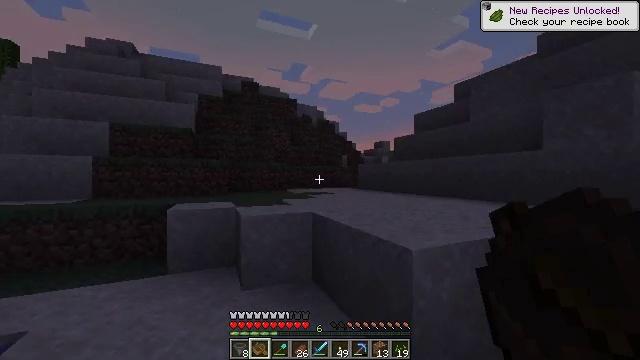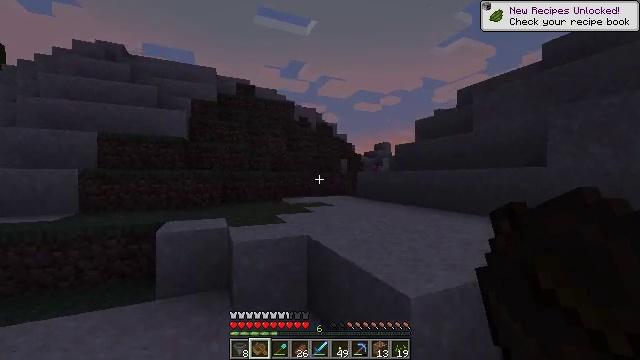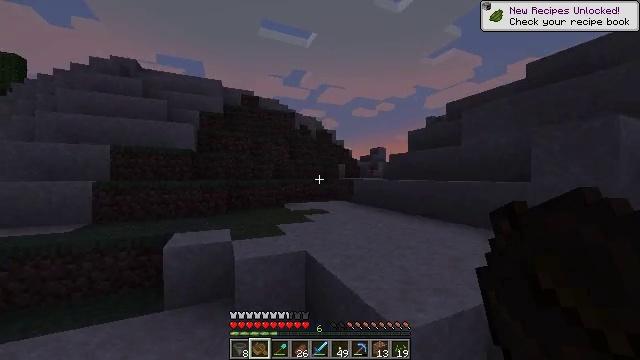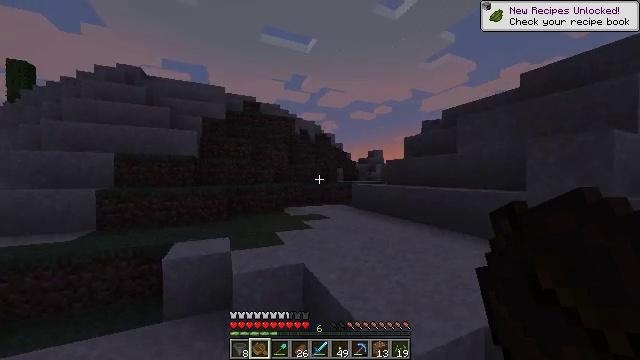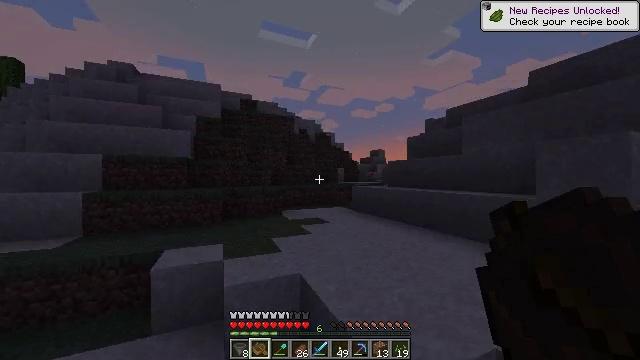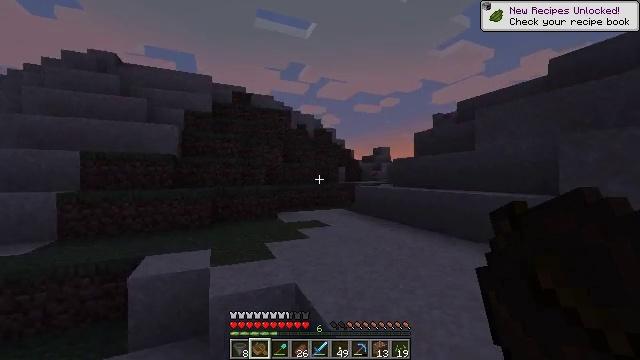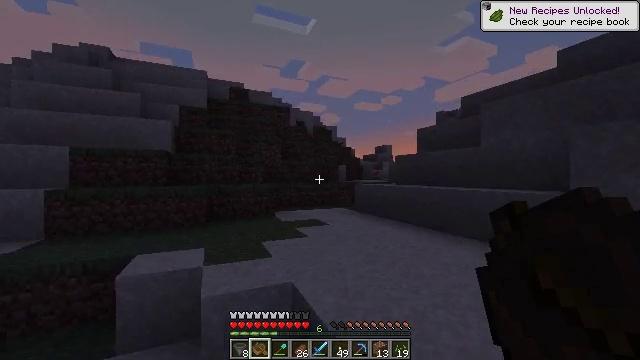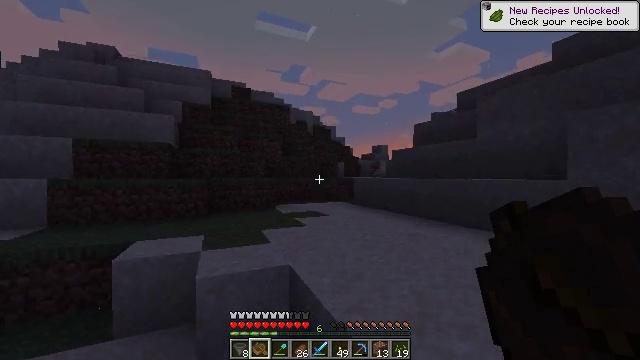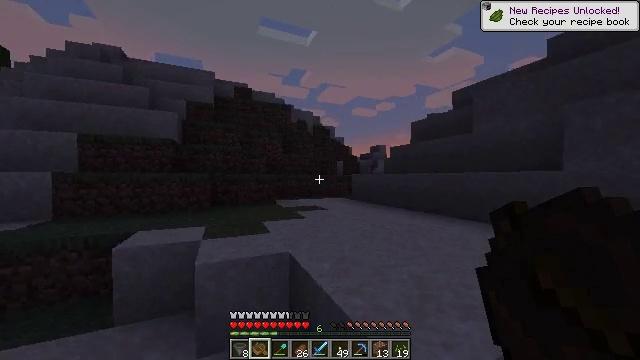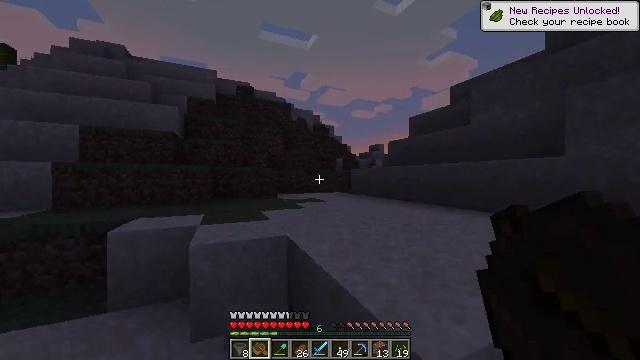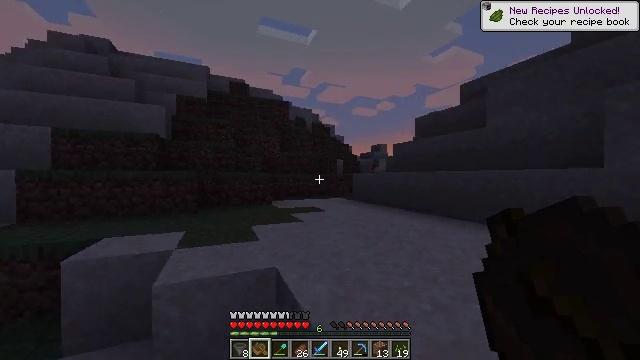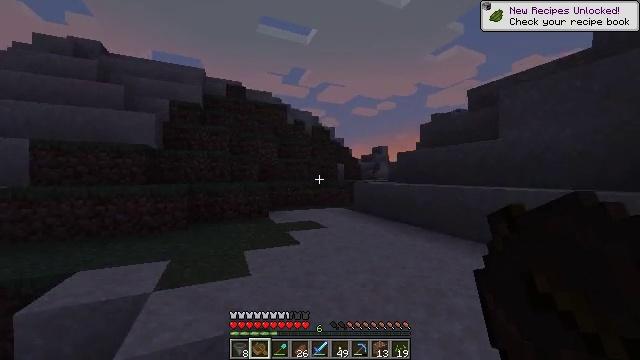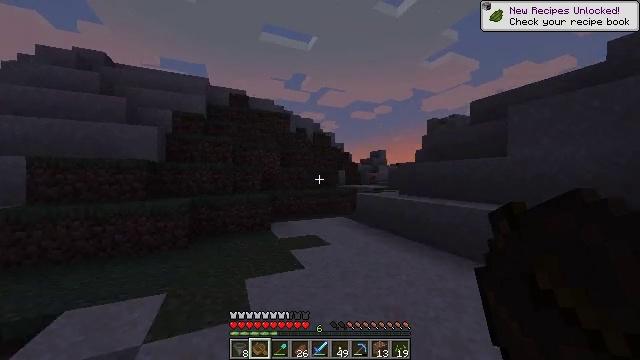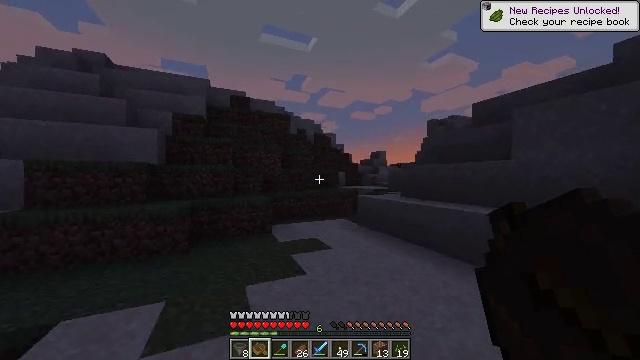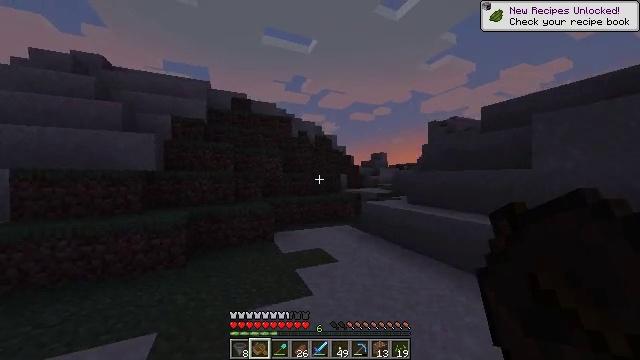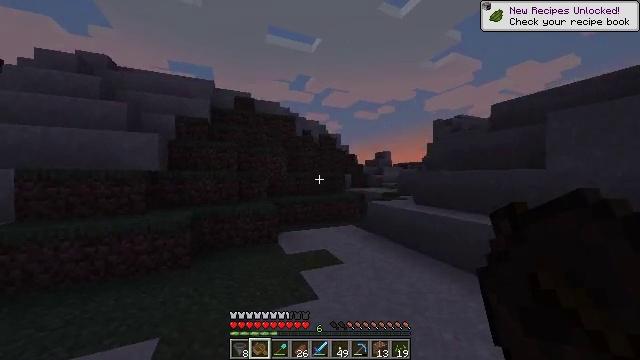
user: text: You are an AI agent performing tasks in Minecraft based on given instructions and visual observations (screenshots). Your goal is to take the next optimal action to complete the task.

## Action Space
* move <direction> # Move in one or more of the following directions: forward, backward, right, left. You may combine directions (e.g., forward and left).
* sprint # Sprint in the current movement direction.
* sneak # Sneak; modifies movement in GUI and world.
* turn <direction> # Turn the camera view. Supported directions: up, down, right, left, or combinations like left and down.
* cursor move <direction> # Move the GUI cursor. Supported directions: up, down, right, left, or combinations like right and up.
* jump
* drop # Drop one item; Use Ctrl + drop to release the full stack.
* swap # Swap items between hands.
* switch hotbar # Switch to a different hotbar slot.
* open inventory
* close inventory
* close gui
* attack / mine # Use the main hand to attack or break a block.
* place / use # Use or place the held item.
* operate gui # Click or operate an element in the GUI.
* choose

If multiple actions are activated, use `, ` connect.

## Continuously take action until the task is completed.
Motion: motion action
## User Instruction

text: Break the cactus block.
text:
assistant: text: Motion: move forward, jump
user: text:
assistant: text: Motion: move forward, jump
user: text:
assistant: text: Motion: move forward, jump
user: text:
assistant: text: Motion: move forward, jump
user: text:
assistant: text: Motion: move forward, jump
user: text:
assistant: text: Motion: move forward, jump
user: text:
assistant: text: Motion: move forward, jump
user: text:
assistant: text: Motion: move forward, jump
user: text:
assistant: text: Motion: move forward, sprint, jump
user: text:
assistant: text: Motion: move forward, sprint, jump
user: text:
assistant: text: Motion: move forward, sprint, jump
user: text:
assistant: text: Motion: move forward, sprint, jump
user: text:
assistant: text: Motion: move forward, sprint, jump
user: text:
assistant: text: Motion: move forward, jump
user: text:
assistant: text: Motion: move forward, jump
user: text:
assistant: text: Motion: move forward, turn left, jump
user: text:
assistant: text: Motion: move forward, turn left, jump
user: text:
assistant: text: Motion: move forward, turn left, jump
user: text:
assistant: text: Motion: move forward, turn left, jump
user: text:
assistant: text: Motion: move forward, sprint, turn left, jump
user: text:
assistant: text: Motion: move forward, sprint, turn left, jump
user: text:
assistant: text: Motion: move forward, sprint, jump
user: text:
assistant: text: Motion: move forward, sprint, jump
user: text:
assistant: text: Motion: move forward, sprint, jump
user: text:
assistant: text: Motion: move forward, jump
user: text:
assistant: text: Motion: move forward, jump
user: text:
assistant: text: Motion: move forward, jump
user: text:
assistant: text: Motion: move forward, turn left, jump
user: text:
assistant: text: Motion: move forward, turn left and up, jump
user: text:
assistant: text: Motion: move forward, turn left, jump